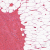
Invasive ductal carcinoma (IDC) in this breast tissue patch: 0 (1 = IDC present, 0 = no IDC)